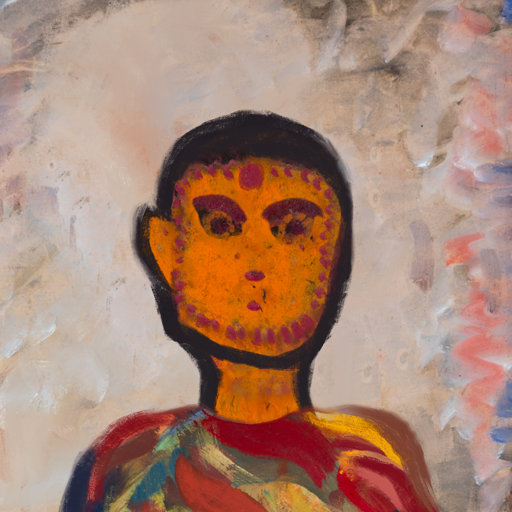
Background: Roy_Bahadur, Head And Neck Front: Doll, Face Front: Doll, Bust: Mother_And_Son_Son, Hair Front: Blank, Head Accessory: Blank, Second Necklace: Blank, Necklace: Blank, Baby: Blank